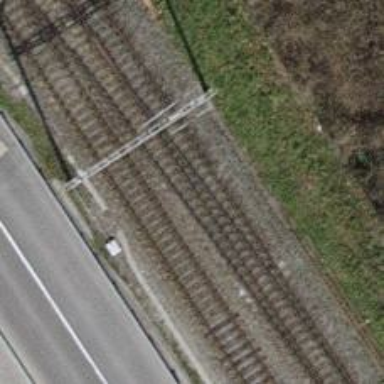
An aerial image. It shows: Railway track with electrified contact lines. This is siding track.